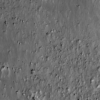
Label: not_dusty